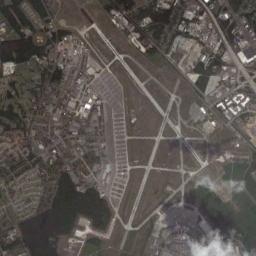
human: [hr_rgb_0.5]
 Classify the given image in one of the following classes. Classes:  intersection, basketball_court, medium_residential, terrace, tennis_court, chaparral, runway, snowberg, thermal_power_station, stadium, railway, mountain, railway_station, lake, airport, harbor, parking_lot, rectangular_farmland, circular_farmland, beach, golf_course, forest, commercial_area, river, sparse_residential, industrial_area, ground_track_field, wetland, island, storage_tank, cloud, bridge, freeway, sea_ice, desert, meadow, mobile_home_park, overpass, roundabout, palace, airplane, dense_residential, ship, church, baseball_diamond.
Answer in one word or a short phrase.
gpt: airport